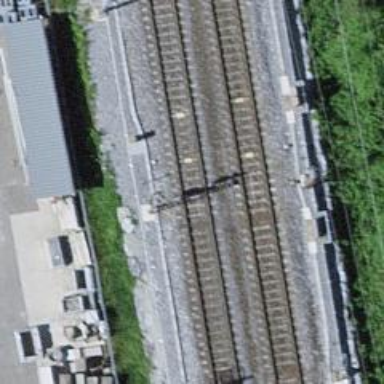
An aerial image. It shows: Railway signal.